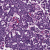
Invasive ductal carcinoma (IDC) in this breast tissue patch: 1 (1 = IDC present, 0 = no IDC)